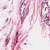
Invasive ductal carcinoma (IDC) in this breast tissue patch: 0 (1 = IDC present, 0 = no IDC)